Question:
I would like to achieve the above result in MailChimp but the merge tags() used in MailChimp allows for only the default fb button. Is there any way I can achieve the result as in the image above using MailChimp?
My code as of now:
'''
![<!-- Facebook Share-->
<td valign="middle" height="35" class="like">
<a href="*|FACEBOOK:LIKE|*"><img src="images/facebook.png" width="24" height="24" alt="Like us on Facebook" style="vertical-align:middle;"/>&nbsp;&nbsp;Share</a>
</td>
'''
Please let me know about the change to be made.
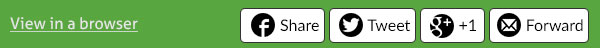
Answer: Yes you can... share it, not like it:
'''
*|SHARELINK:xxx|*
'''
According to documentation:
> Inserts a URL to share your campaign archive where xxx is Facebook or
Twitter. This is a great way to create a custom link or button image
to share your campaign.
In conjunction with setting up Social Cards you should have any control over what's shared.
- <URL>-